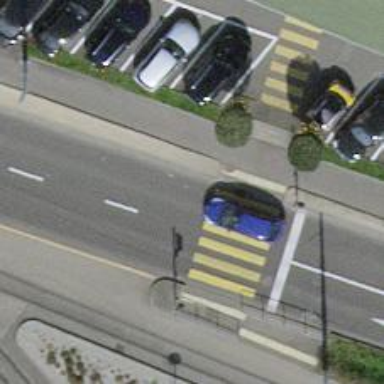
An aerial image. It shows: Road crossing with traffic signals.